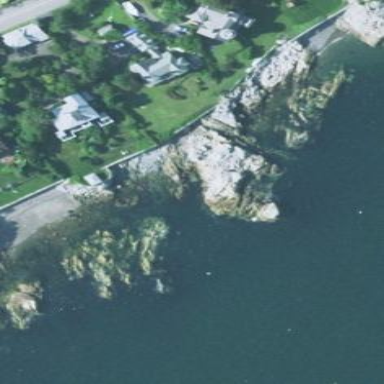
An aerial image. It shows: Rocky bare rock area affected by tides.